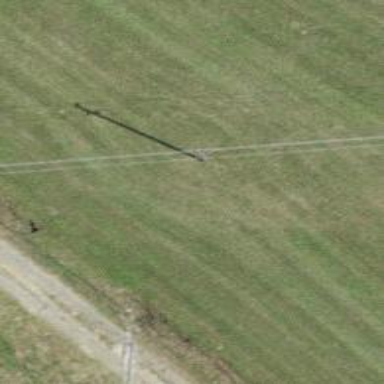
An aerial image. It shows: Utility pole as the man-made structure.